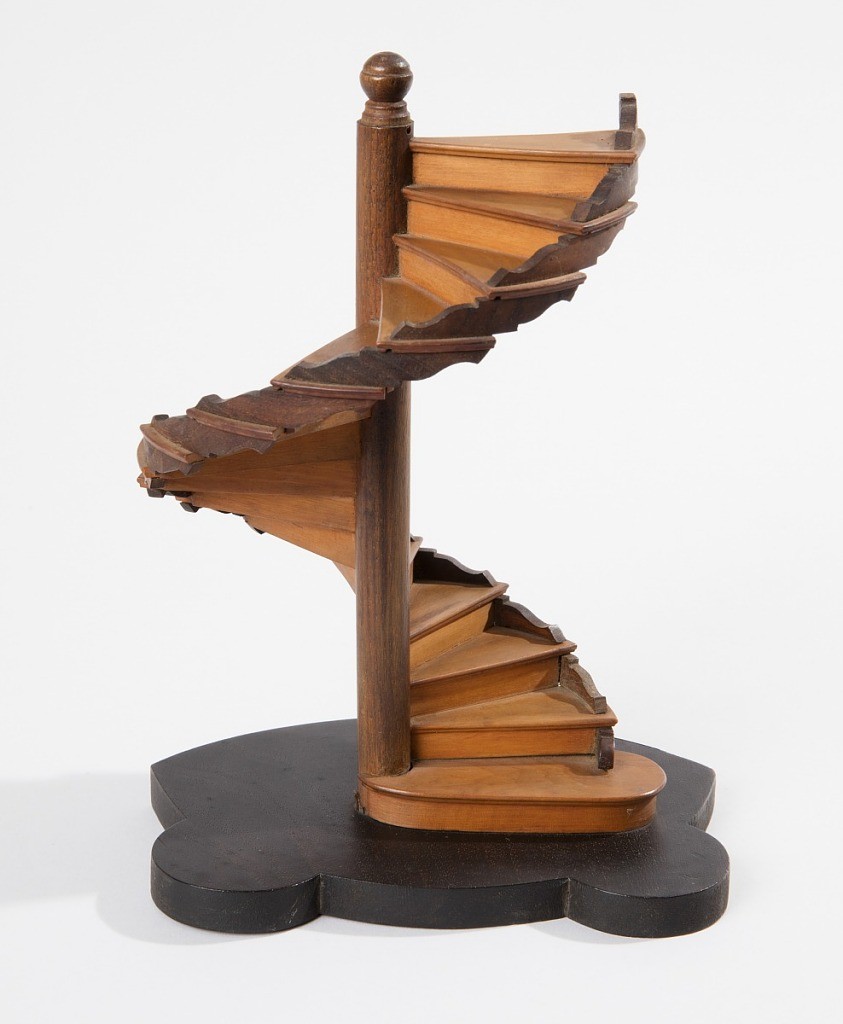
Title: Staircase Model
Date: ca. 1880
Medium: wood
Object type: staircase model
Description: Spiral staircase model of light-toned wood with central post, on shaped base of dark wood.